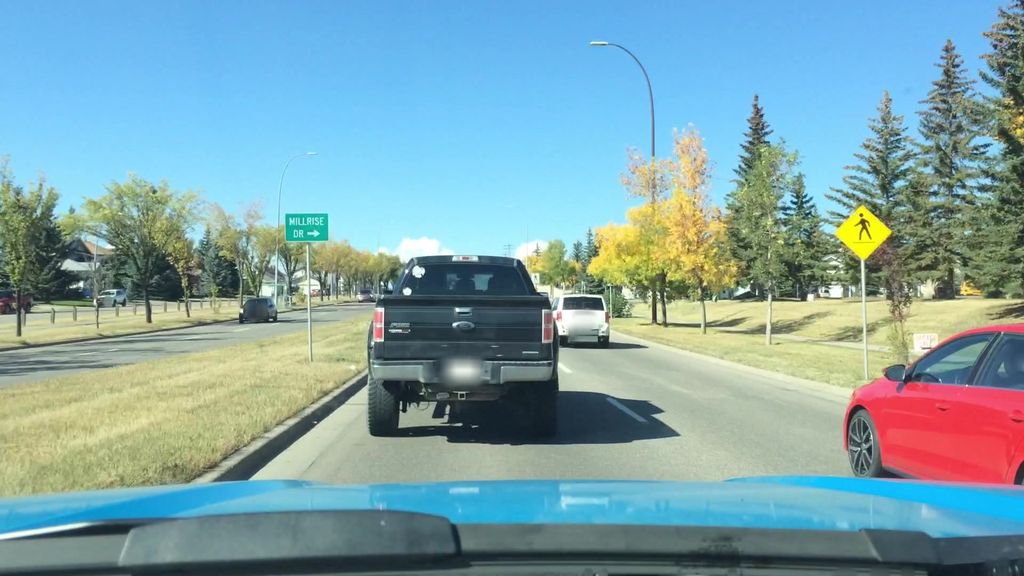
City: calgary